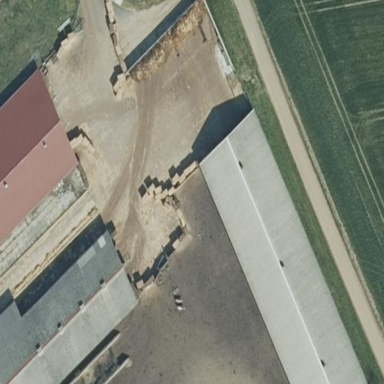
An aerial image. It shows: Rural barn.